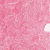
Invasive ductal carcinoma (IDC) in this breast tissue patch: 0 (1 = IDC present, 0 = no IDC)